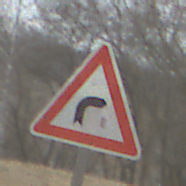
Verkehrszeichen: KurveRechts
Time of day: MorningAfternoon
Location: Outdoor (Nature)
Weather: PartlyCloudy
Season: Autumn
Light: Natural